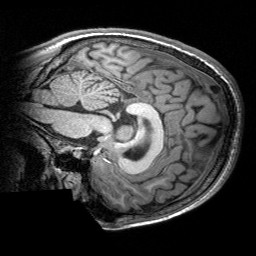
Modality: T1w
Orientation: sagittal
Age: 16
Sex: male
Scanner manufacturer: siemens
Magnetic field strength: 3 T
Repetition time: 2.53 s
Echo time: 0.00297 s